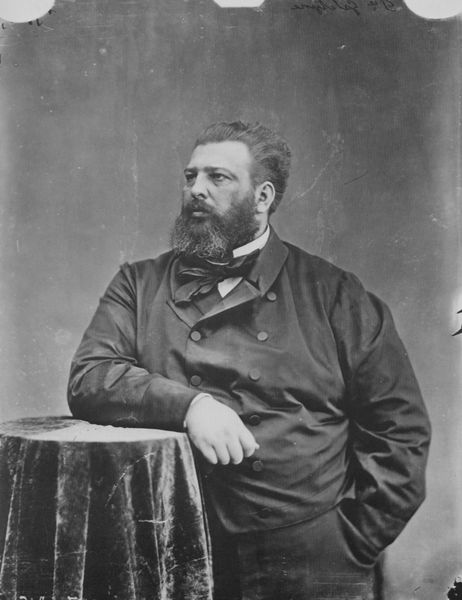
Titel: Georges Nikolaevitch, Prinz Galitzine (1823-1872)
Künstler: Gaspard-Félix Tournachon
Schlagwörter: hand, mann, schatten, weiß, frisur, grau, haar, hintergrund, licht, mund, nase, ohr, schwarz, stirn, tisch, blick, tuch, schleife, anzug, bart, jacke, arm, augen, falten, kragen, mensch, samt, stehen, vollbart, ärmel, bild, bildnis, herr, portrait, porträt, signatur, tischdecke, tischtuch, ferne, mantel, pose, stehend, decke, oper, person, lippen, ohren, rechts, rund, papier, russland, lehnen, dick, krawatte, ernst, streng, glanz, angelehnt, atelier, bauch, faltenwurf, wange, aufstützen, knöpfe, fliege, knopfleiste, revers, jacket, foto, fotografie, photographie, kante, hintegrund, links, schwarzweiss, komponist, künstler, posieren, tasche, photo, halbprofil, sänger, hosentasche, beleibt, knopfleisten, russe, fotographie, kräftig, aufnahme, handschrift, studio, wartet, doppelreiher, lichtbild, recht, studioaufnahme, zweireiher, stehtisch, hand in der hosentasche, bartträger, arm aufgestützt, zwireiher, lings